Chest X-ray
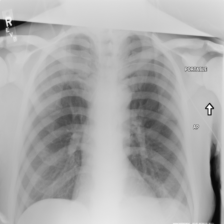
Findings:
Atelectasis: negative
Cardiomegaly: negative
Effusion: negative
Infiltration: negative
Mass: negative
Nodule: negative
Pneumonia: negative
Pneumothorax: negative
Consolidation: negative
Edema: negative
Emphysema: negative
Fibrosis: negative
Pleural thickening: negative
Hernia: negative